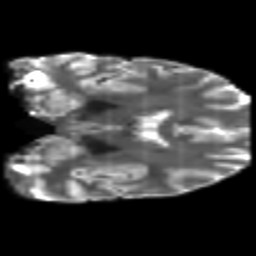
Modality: T2w
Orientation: coronal
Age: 20
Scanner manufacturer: philips
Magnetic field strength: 3 T
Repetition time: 8.6 s
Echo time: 0.127 s